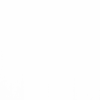
Label: dusty